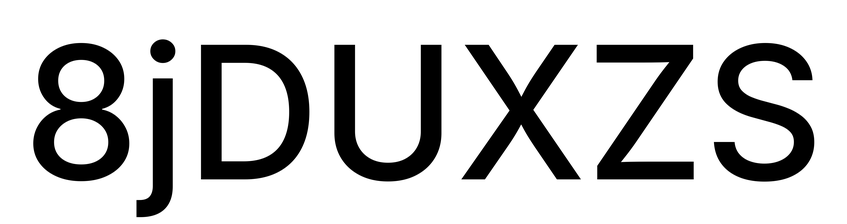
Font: Inter_Medium